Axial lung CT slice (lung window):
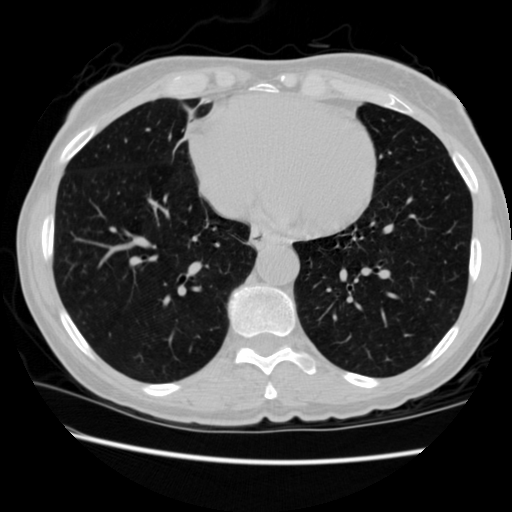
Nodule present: no